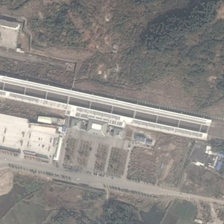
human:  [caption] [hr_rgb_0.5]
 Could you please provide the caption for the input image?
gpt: many green trees are in two sides of a railway station .

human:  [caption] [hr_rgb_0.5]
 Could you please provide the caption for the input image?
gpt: many green trees are in two sides of a railway station .

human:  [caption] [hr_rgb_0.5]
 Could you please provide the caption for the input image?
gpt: many green trees are in two sides of a railway station .

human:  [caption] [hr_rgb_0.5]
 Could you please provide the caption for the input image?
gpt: many green trees are in two sides of a railway station .

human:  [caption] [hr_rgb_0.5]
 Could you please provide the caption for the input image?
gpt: many green trees are in two sides of a railway station .